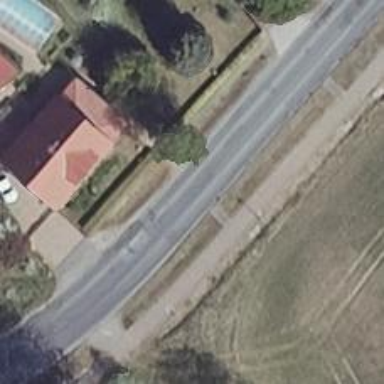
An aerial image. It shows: Footway.